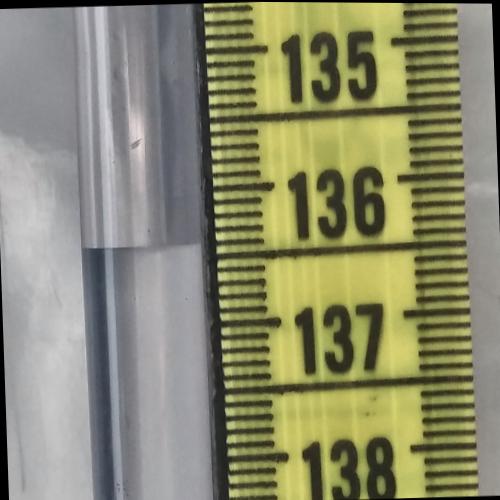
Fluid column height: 136.4 cm